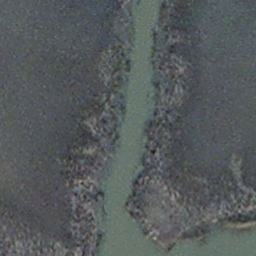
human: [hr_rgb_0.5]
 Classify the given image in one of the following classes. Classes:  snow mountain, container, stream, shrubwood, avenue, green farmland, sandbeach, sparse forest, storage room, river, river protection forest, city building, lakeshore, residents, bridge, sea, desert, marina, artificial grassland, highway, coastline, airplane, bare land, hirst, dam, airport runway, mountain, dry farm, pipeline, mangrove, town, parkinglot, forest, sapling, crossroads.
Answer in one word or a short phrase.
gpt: stream